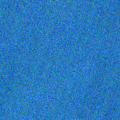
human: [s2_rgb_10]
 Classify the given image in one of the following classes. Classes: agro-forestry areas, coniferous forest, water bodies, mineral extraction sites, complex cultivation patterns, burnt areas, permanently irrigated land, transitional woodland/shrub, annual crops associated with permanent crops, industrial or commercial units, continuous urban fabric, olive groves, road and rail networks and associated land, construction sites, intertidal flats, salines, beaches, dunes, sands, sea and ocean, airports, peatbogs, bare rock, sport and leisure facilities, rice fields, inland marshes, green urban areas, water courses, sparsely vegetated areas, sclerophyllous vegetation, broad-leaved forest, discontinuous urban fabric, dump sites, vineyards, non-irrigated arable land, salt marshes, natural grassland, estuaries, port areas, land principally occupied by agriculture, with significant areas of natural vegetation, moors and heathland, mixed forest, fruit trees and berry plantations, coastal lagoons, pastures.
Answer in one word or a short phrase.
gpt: sea and ocean